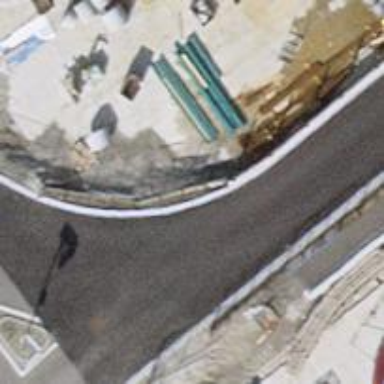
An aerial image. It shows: Set of steps on the road with adjacent ramp.